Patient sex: F
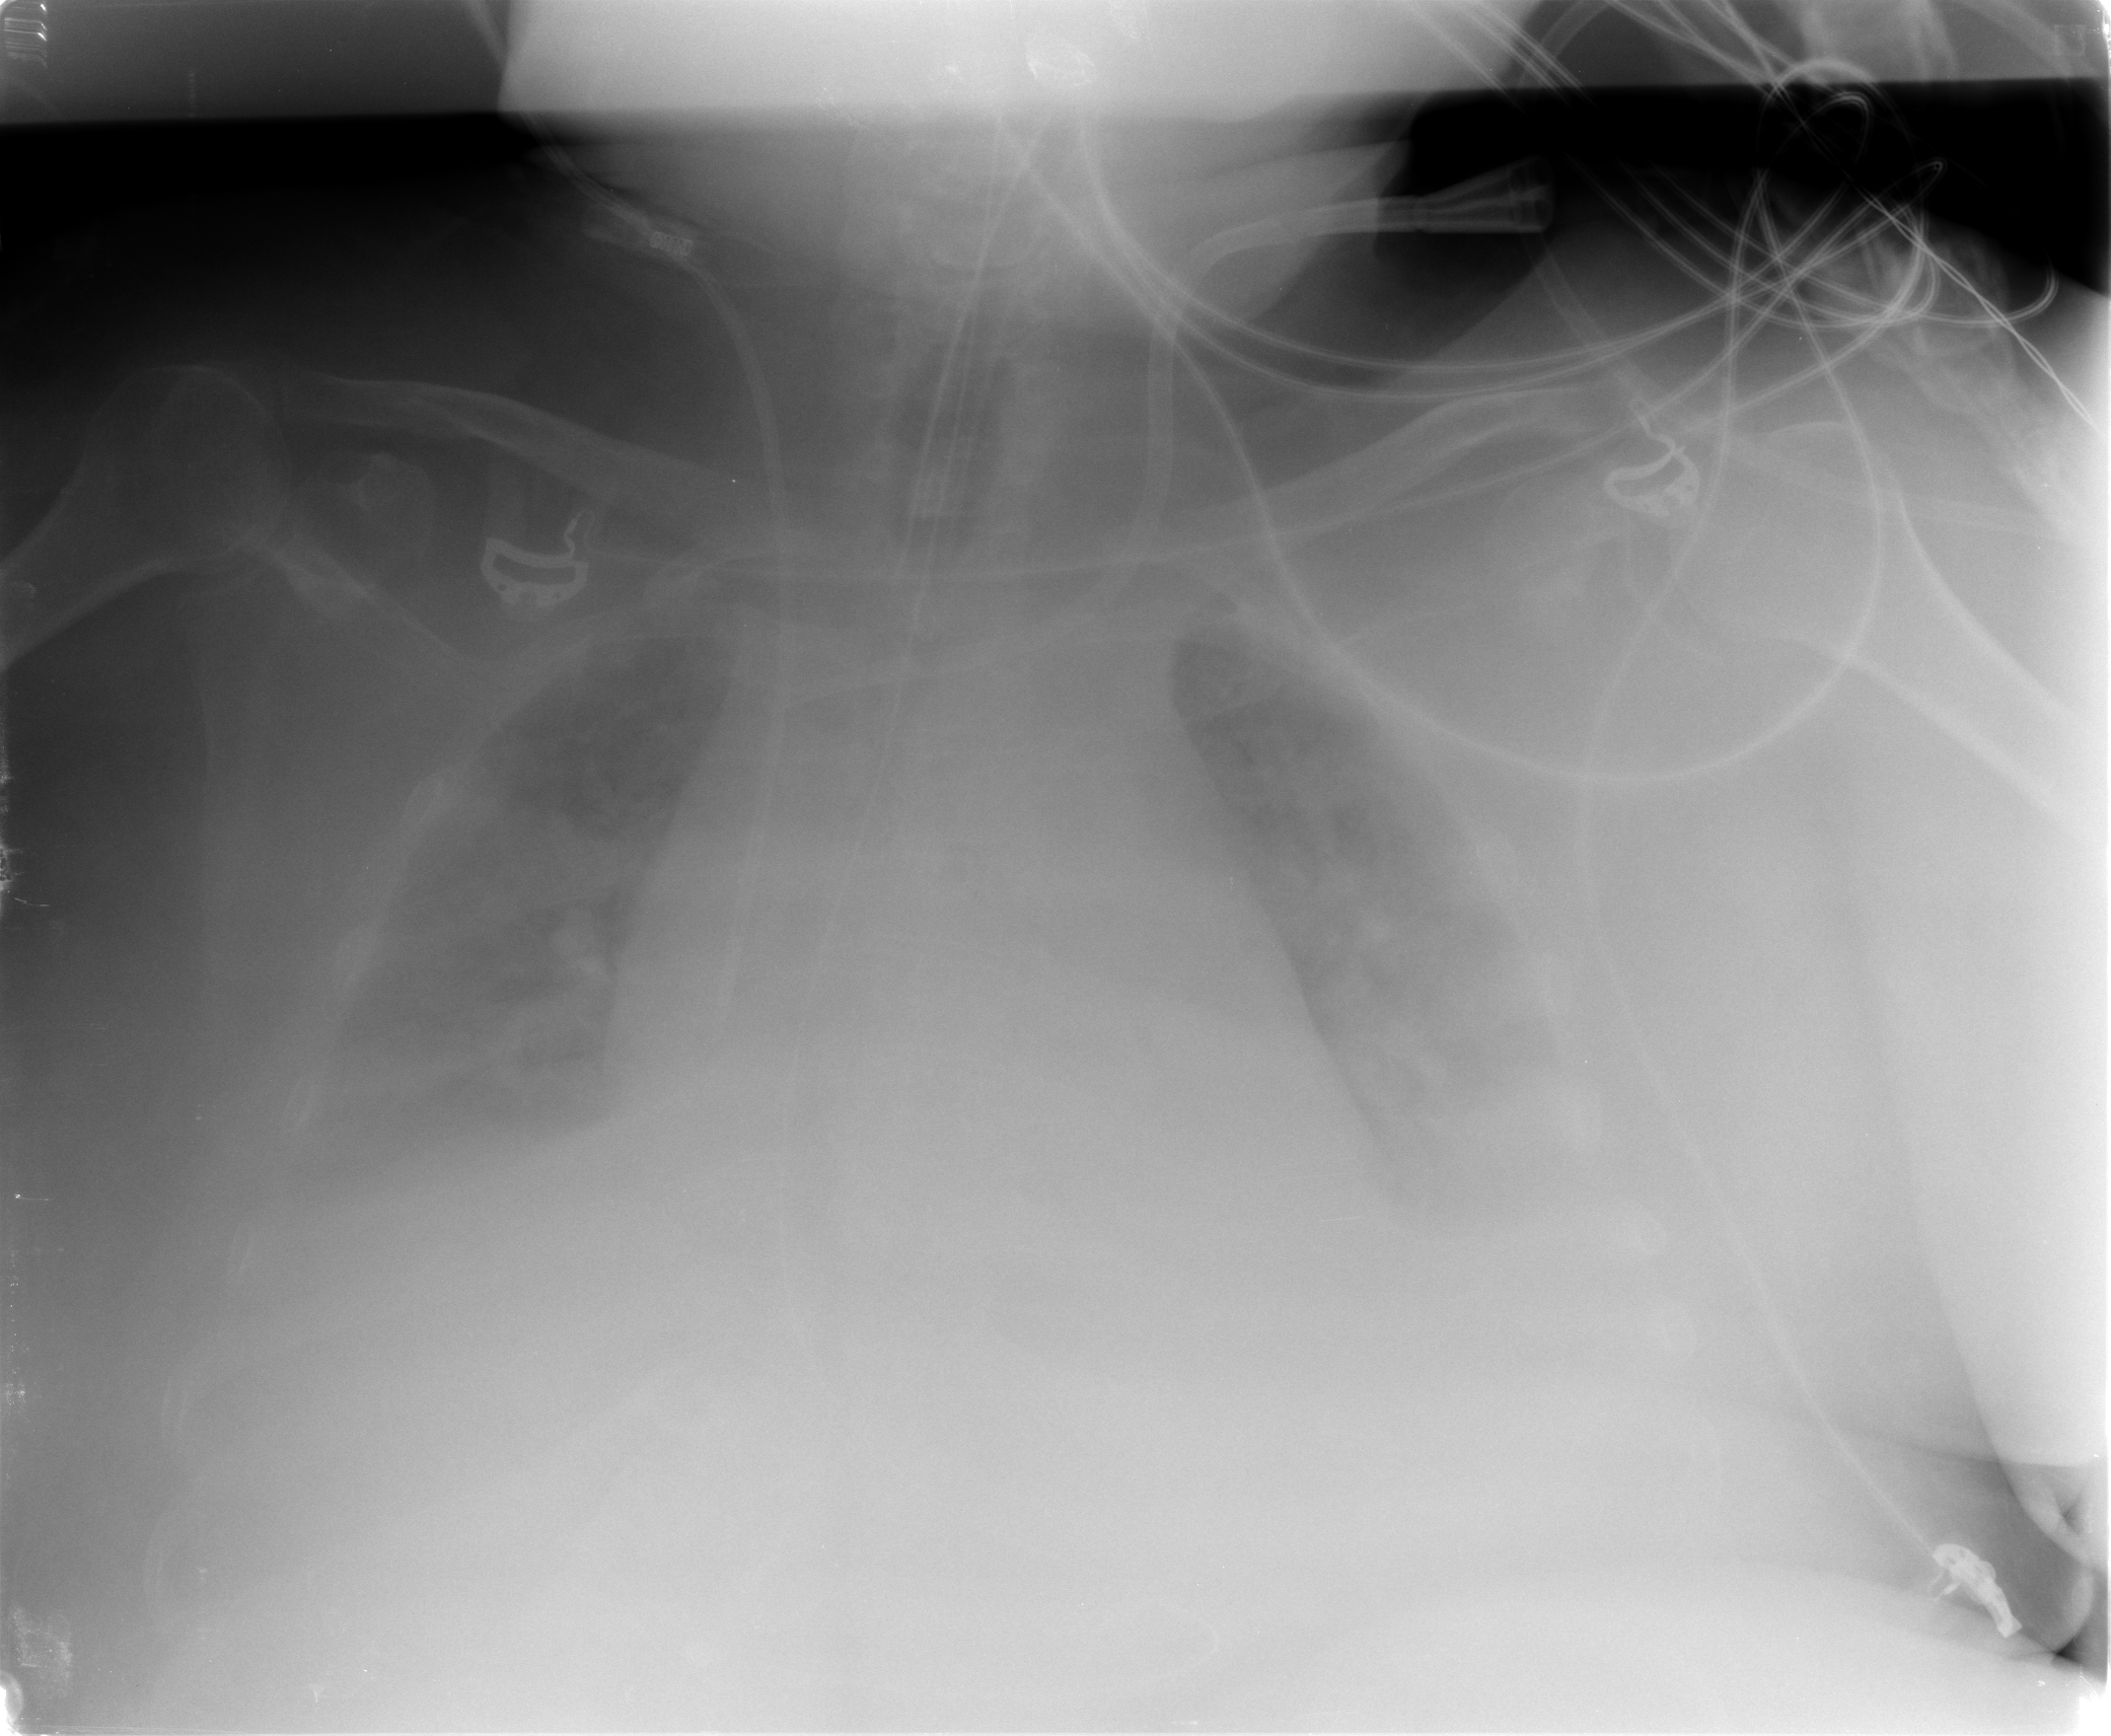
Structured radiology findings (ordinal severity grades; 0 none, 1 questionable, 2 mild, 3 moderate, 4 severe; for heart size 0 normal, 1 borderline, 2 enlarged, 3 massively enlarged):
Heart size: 2
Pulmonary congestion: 2
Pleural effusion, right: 3
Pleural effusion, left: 2
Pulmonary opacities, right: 0
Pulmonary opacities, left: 2
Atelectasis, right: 3
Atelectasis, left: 2